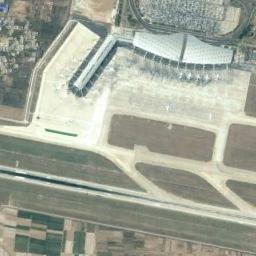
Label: airport